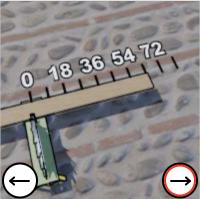
Task: length
Answer: 63
First scale value: 18.0